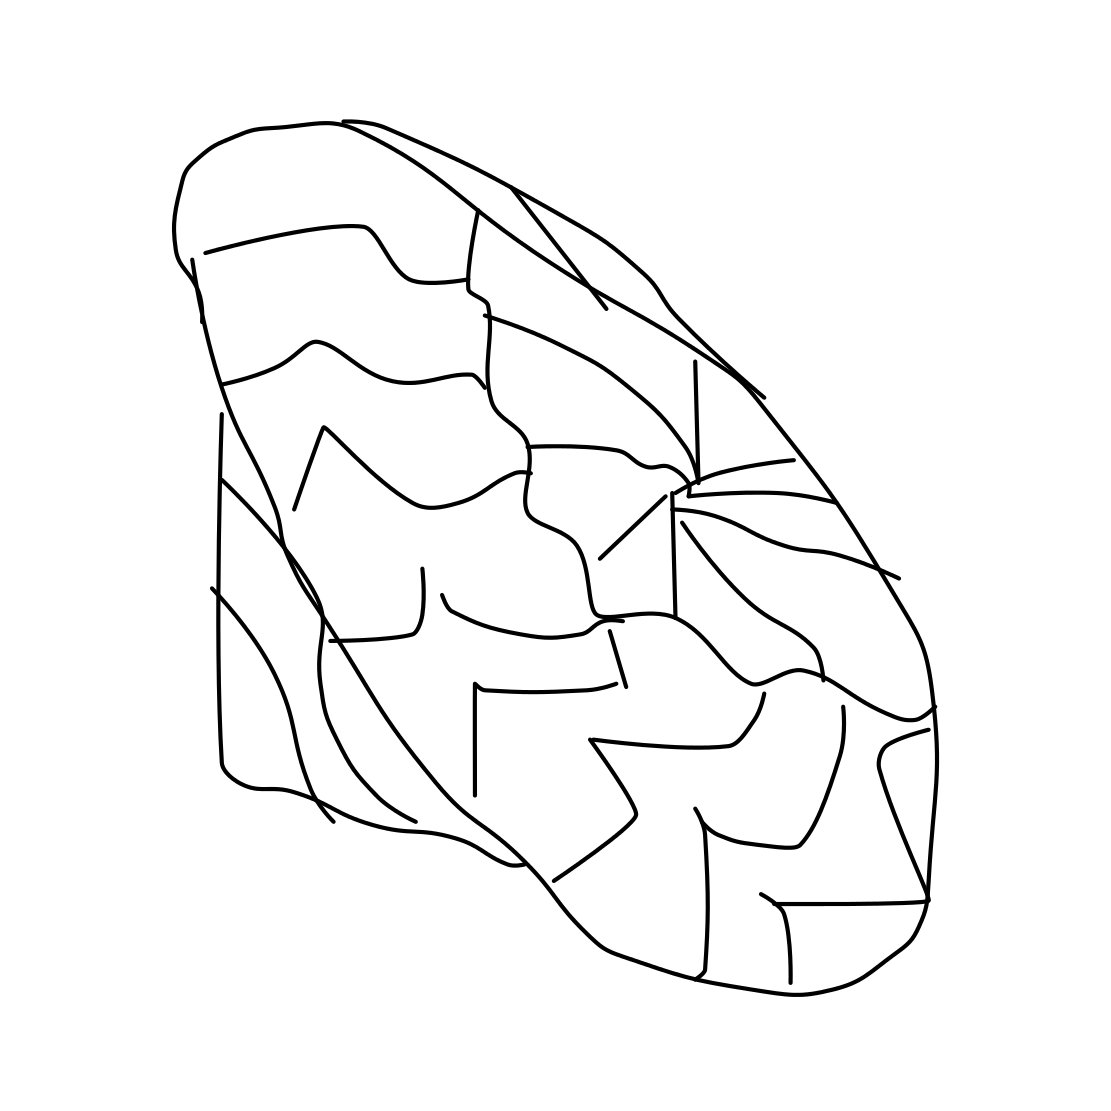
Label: diamond